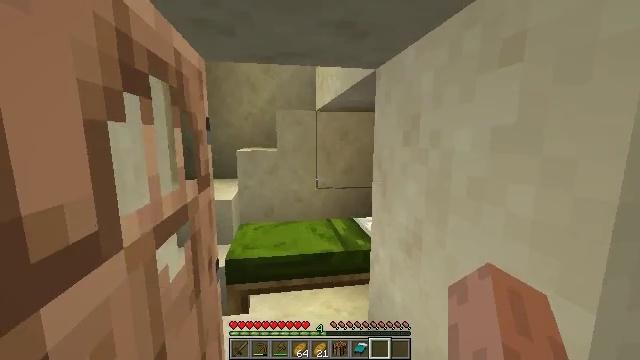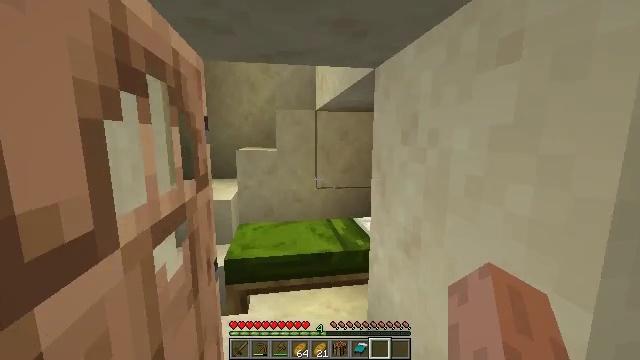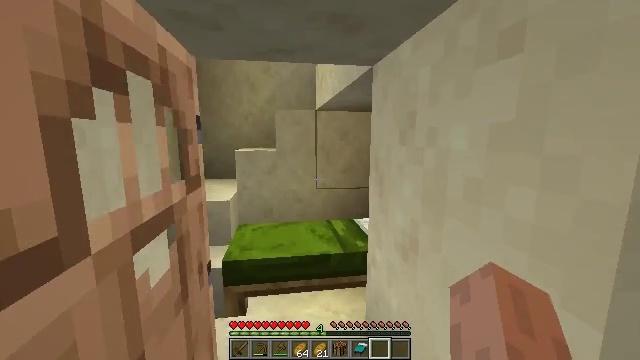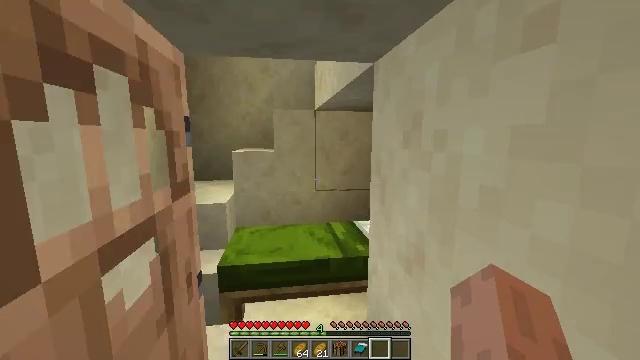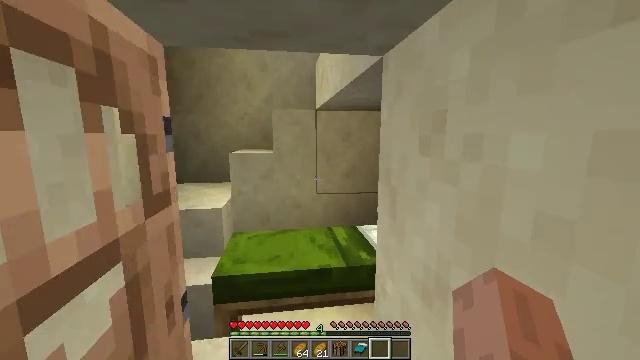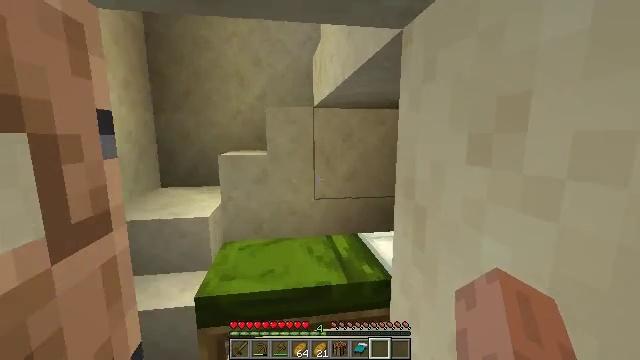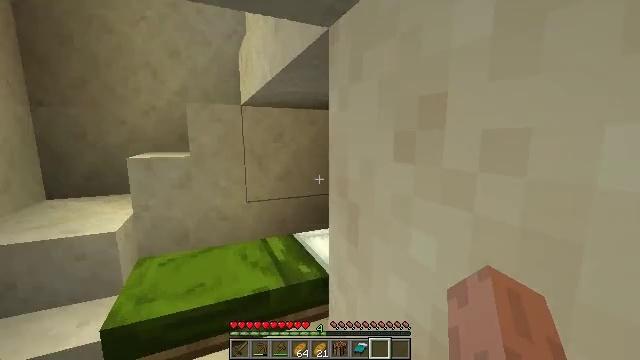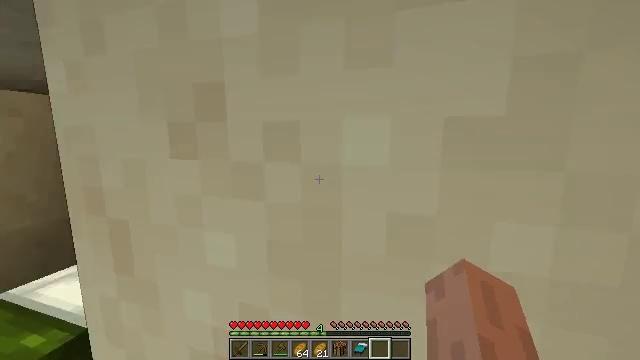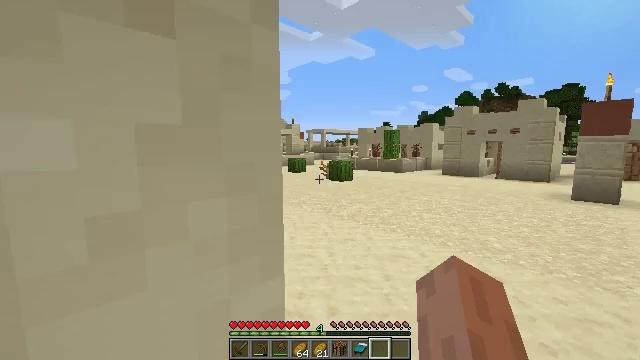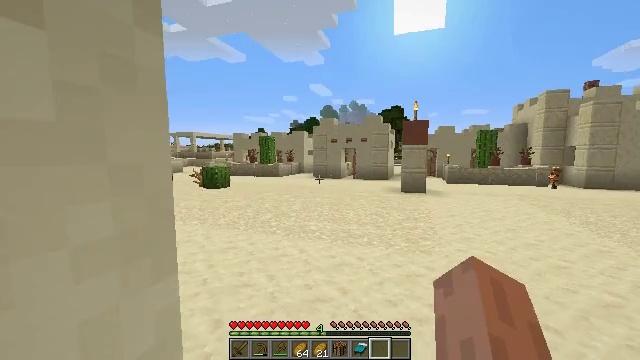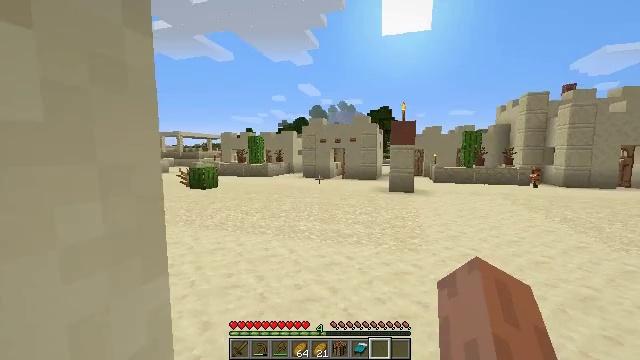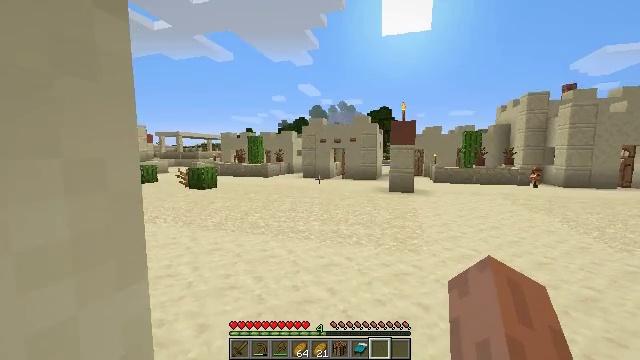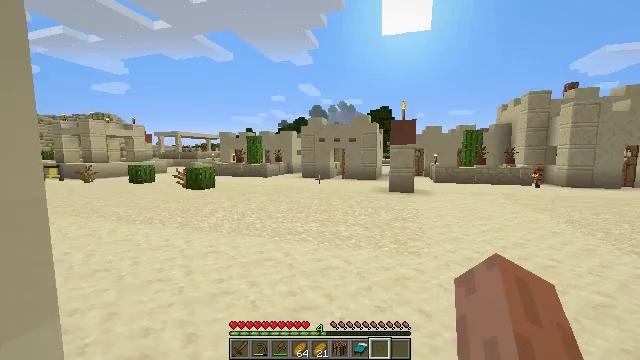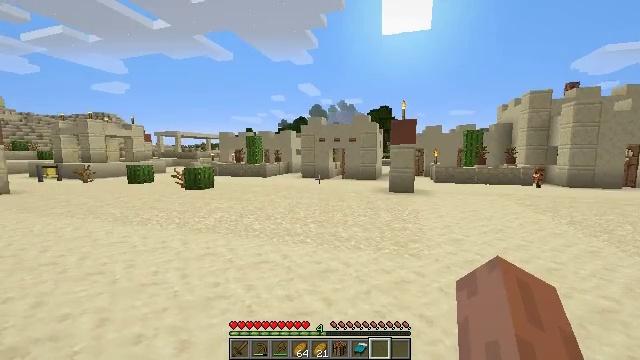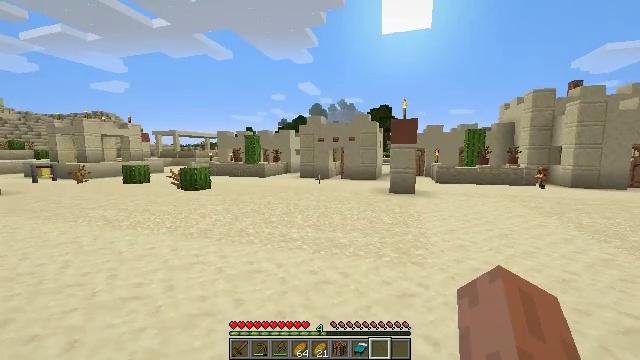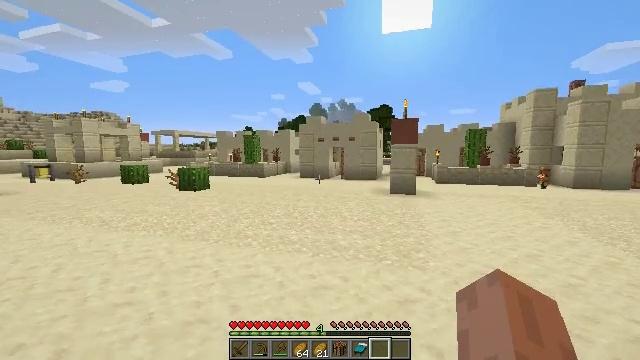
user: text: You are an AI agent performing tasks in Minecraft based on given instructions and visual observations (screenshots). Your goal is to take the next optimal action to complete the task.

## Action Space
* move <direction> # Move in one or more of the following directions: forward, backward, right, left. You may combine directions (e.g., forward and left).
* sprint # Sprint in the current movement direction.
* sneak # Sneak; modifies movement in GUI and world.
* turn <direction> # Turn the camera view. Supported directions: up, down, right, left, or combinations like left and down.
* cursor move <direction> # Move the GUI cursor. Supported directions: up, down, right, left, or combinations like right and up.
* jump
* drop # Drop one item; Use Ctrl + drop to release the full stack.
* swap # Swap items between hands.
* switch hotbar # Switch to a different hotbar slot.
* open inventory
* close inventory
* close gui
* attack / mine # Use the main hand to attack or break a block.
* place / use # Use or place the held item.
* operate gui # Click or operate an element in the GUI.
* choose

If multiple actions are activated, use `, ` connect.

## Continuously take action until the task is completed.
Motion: motion action
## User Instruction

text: Recycle the blast furnace by breaking it.
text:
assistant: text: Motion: move forward
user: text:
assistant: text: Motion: move forward
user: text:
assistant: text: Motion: move forward
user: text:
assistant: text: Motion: move forward
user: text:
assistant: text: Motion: no_op
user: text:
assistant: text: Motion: turn right
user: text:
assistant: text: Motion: move back, turn right
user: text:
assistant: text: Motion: move back, turn right and up
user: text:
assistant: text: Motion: move back and move right, turn right and up
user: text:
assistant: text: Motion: move right, turn right
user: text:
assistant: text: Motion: move forward and move right
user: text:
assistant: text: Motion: move forward and move right
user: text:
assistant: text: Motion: move forward and move right
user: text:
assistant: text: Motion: move forward
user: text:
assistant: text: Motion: move forward
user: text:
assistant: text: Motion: move forward
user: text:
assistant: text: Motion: move forward
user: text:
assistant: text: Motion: move forward, sprint
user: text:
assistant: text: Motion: move forward, sprint
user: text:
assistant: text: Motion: move forward, sprint
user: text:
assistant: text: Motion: move forward, sprint
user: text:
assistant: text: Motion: move forward, jump
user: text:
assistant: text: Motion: move forward, jump
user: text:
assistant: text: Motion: move forward, jump
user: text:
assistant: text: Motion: move forward, jump
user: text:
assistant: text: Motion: move forward, jump
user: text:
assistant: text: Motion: move forward, jump
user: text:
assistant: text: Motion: move forward, jump
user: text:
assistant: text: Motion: move forward, jump
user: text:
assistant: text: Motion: move forward, jump